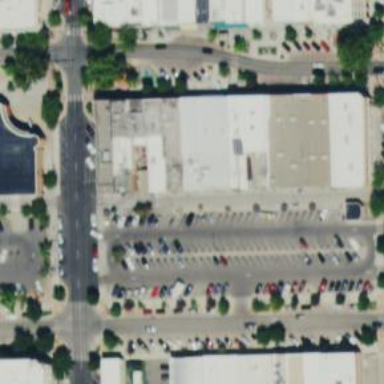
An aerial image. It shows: Parking space.